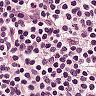
Metastatic tissue present: no